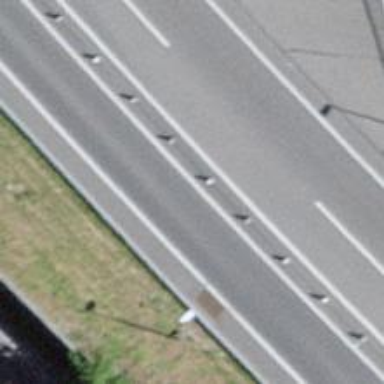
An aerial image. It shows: Bollard.